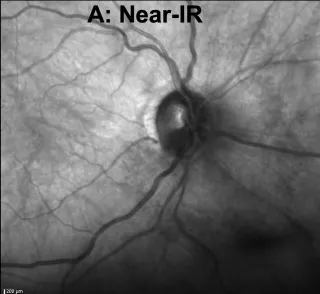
En face imaging of the acute phase of RIOP from case 1. (A) Near-infrared image acquired during OCT scanning of the optic nerve showing clustered pinpoint hyporeflectivity surrounding the optic disc from 12 to 8 o'clock, corresponding to cystoid changes on cross-sectional OCT but no frank optic disc edema.
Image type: ophthalmic_imaging (oct)